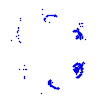
Particle: proton